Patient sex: M
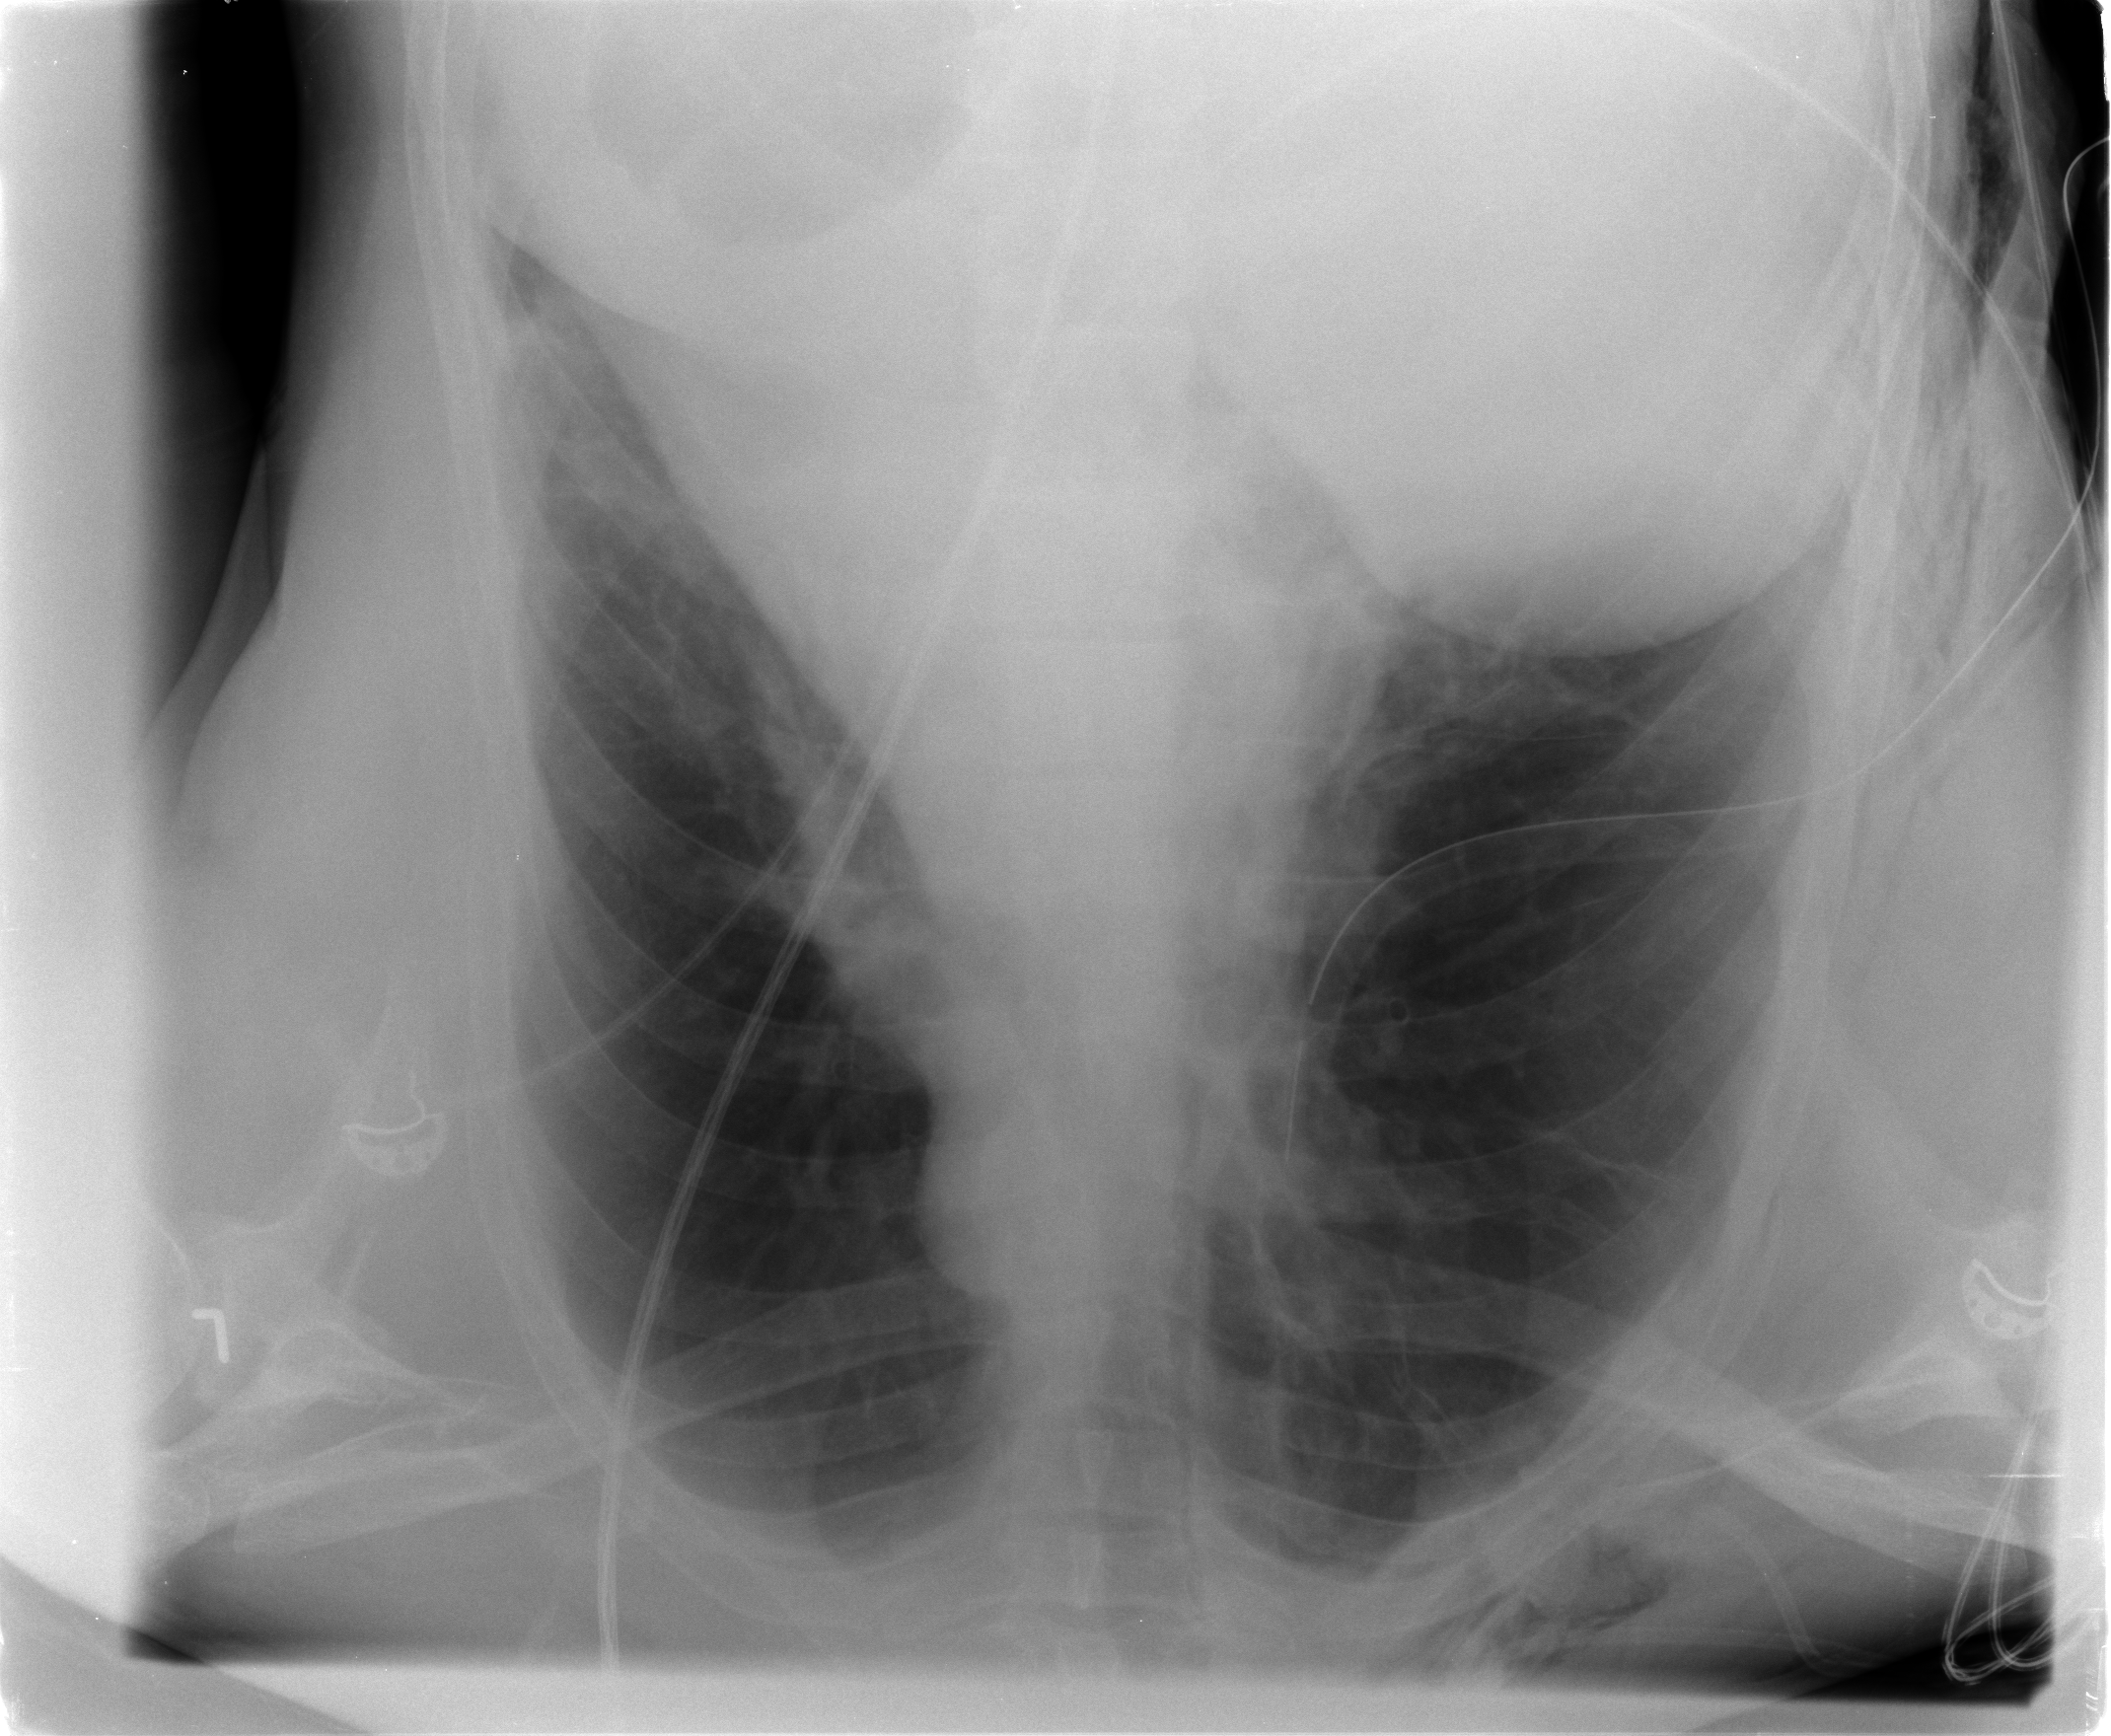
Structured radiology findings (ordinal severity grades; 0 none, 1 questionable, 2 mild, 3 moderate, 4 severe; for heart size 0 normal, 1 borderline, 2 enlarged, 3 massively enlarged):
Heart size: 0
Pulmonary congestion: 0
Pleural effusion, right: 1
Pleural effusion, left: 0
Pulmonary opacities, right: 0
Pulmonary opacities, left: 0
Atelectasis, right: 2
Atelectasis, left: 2